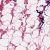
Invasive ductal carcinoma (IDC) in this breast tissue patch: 0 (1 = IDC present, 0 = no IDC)